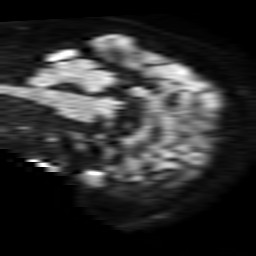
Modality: TRACE
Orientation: sagittal
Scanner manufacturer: philips
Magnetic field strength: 1.5 T
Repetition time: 3.647 s
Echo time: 0.07078 s